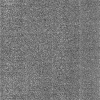
Atmospheric dust classification: dusty